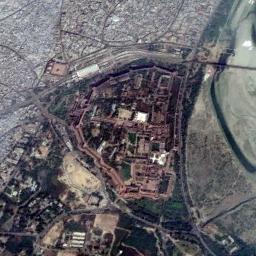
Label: palace